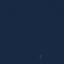
Land use / land cover class: SeaLake